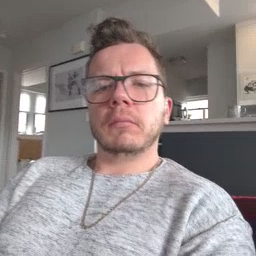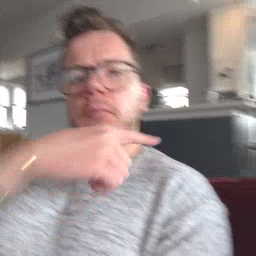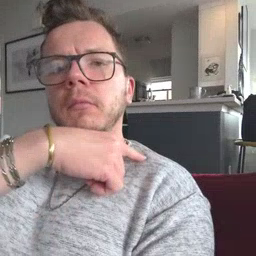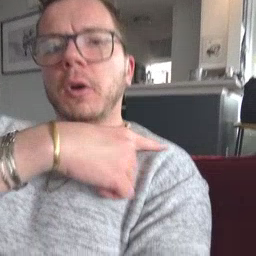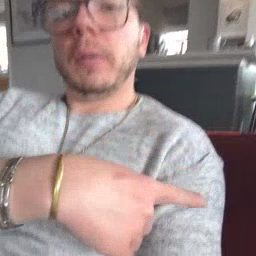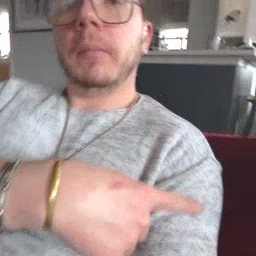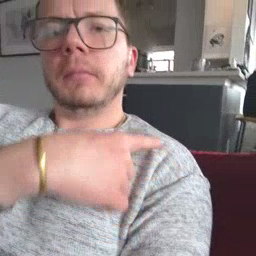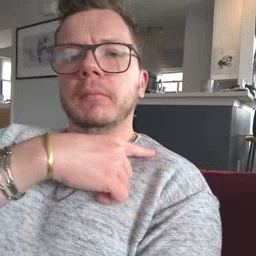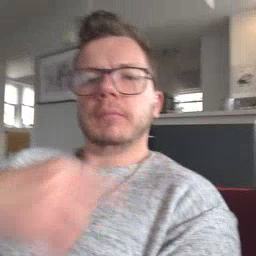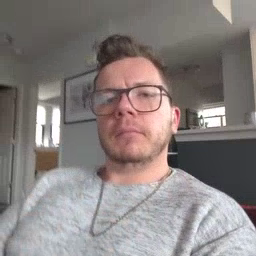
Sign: arm